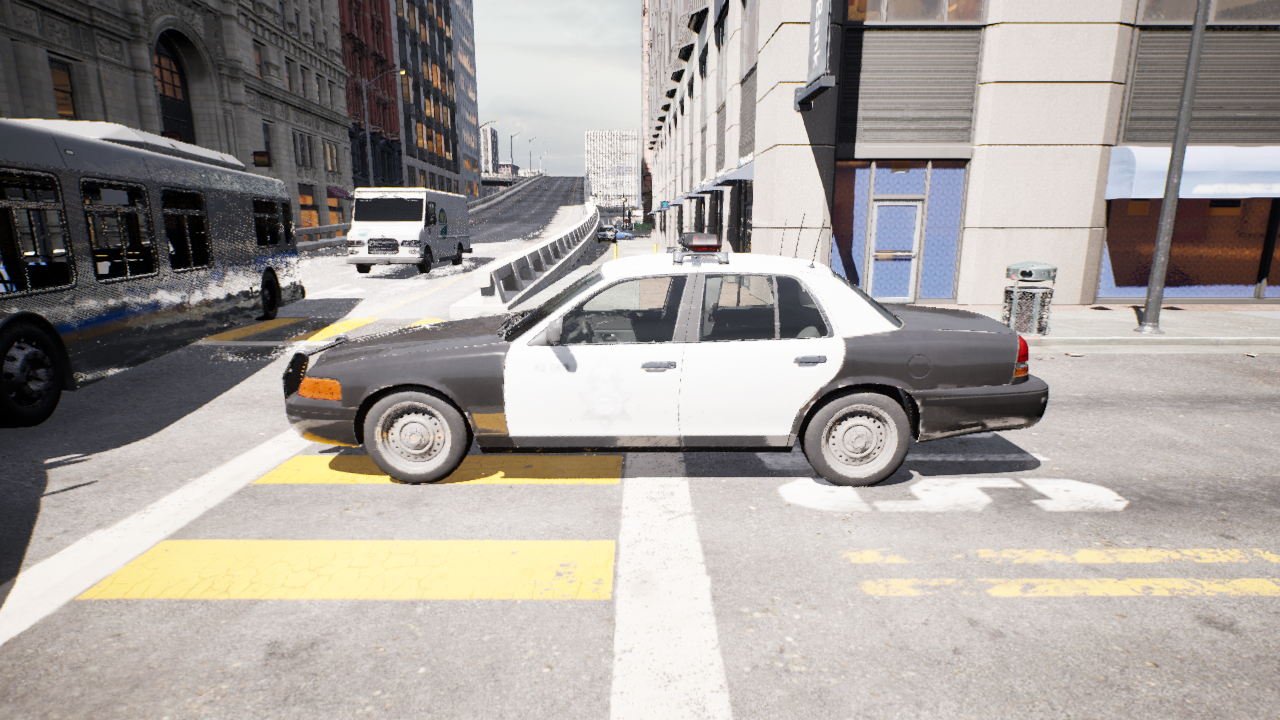
Venue: residential
Lighting: clear day
Vehicle rig: sedan